Breast ultrasound image
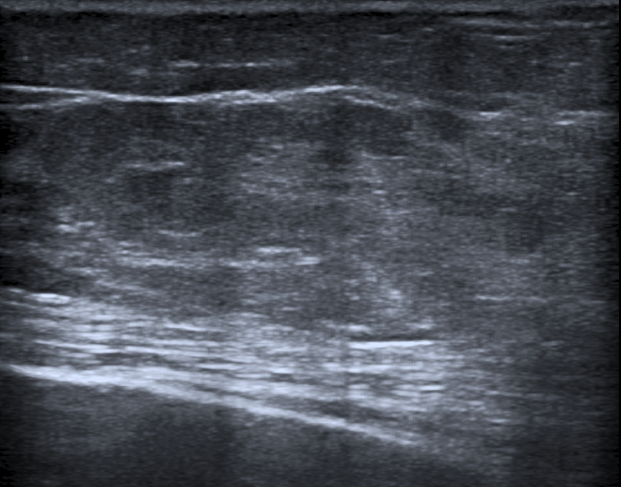
Diagnosis: normal